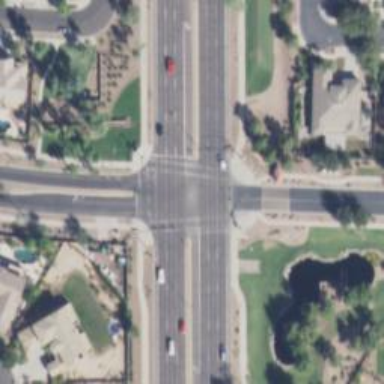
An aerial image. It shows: Footway crossing.